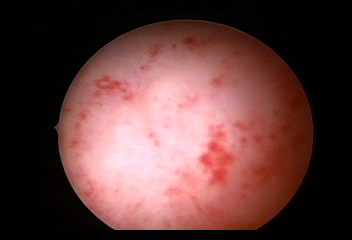
Modality: WLC
Class: Normal mucosa
Bladder cancer association: No